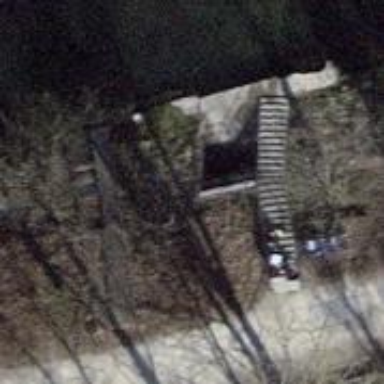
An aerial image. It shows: Bench.